Question: I tried to upload my iOS app and I received all these error:
My config XML looks like this:
'''
<widget xmlns="http://www.w3.org/ns/widgets" xmlns:gap="http://phonegap.com/ns/1.0" id="com.phonegap.helloworld" version="1.0.0">
<name>BP</name>
<description>Hello World sample application that responds to the deviceready event.</description>
<author href="http://phonegap.com" email="support@phonegap.com">PhoneGap Team</author>
<content src="index.html"/>
<preference name="permissions" value="none"/>
<preference name="orientation" value="default"/>
<preference name="target-device" value="universal"/>
<preference name="fullscreen" value="false"/>
<preference name="webviewbounce" value="false"/>
<preference name="disallowOverscroll" value="true" />
<preference name="prerendered-icon" value="true"/>
<preference name="stay-in-webview" value="false"/>
<preference name="ios-statusbarstyle" value="black-opaque"/>
<preference name="detect-data-types" value="true"/>
<preference name="exit-on-suspend" value="false"/>
<preference name="show-splash-screen-spinner" value="true"/>
<preference name="auto-hide-splash-screen" value="true"/>
<preference name="disable-cursor" value="false"/>
<preference name="android-minSdkVersion" value="7"/>
<preference name="android-installLocation" value="auto"/>
<gap:plugin name="org.apache.cordova.battery-status"/>
<gap:plugin name="org.apache.cordova.camera"/>
<gap:plugin name="org.apache.cordova.media-capture"/>
<gap:plugin name="org.apache.cordova.console"/>
<gap:plugin name="org.apache.cordova.contacts"/>
<gap:plugin name="org.apache.cordova.device"/>
<gap:plugin name="org.apache.cordova.device-motion"/>
<gap:plugin name="org.apache.cordova.device-orientation"/>
<gap:plugin name="org.apache.cordova.dialogs"/>
<gap:plugin name="org.apache.cordova.file"/>
<gap:plugin name="org.apache.cordova.file-transfer"/>
<gap:plugin name="org.apache.cordova.geolocation"/>
<gap:plugin name="org.apache.cordova.globalization"/>
<gap:plugin name="org.apache.cordova.inappbrowser"/>
<gap:plugin name="org.apache.cordova.media"/>
<gap:plugin name="org.apache.cordova.network-information"/>
<gap:plugin name="org.apache.cordova.splashscreen"/>
<gap:plugin name="org.apache.cordova.vibration"/>
<icon src="icon.png"/>
<gap:splash src="splash.png" gap:platform="android" gap:qualifier="port-ldpi"/>
<gap:splash src="splash.png" gap:platform="android" gap:qualifier="port-mdpi"/>
<gap:splash src="splash.png" gap:platform="android" gap:qualifier="port-hdpi"/>
<gap:splash src="splash.png" gap:platform="android" gap:qualifier="port-xhdpi"/>
<gap:splash src="splash.png" gap:platform="blackberry"/>
<gap:splash src="splash.png" gap:platform="ios" width="320" height="480"/>
<gap:splash src="splash.png" gap:platform="ios" width="640" height="960"/>
<gap:splash src="splash.png" gap:platform="ios" width="640" height="1136"/>
<gap:splash src="splash.png" gap:platform="ios" width="768" height="1024"/>
<gap:splash src="splash.png" gap:platform="ios" width="1024" height="768"/>
<gap:splash src="splash.png" gap:platform="winphone"/>
<access origin="*"/>
<plugin name="cordova-plugin-whitelist" version="1"/>
<gap:plugin name="org.apache.cordova.device" version="0.2.3" />
<gap:plugin name="org.apache.cordova.geolocation" />
<allow-intent href="http://*/*"/>
<allow-intent href="https://*/*"/>
<allow-intent href="tel:*"/>
<allow-intent href="sms:*"/>
<allow-intent href="mailto:*"/>
<allow-intent href="geo:*"/>
<platform name="android">
<allow-intent href="market:*"/>
</platform>
<platform name="ios">
<allow-intent href="itms:*"/>
<allow-intent href="itms-apps:*"/>
</platform>
</widget>
'''
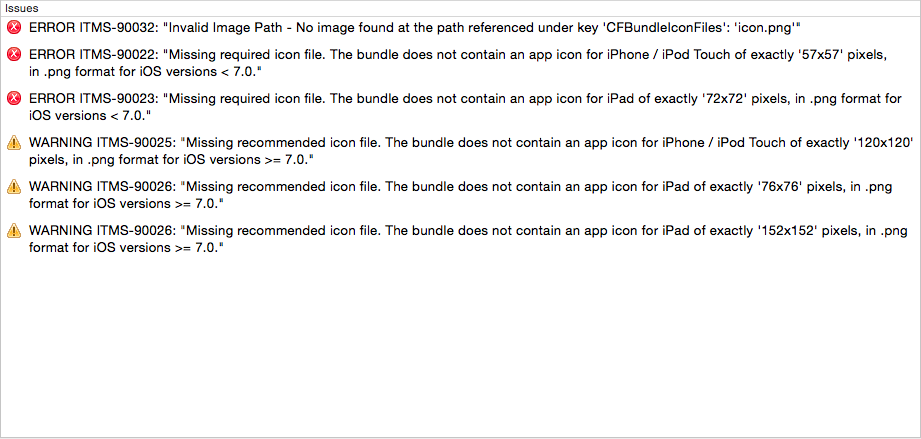
Answer: Missing icon for several iPhone + iPad device, PhoneGap Build not generate icon exactly for all device:
'''
<!-- iPhone / iPod Touch - lower 4s -->
<icon src="icon/icon.png" gap:platform="ios" width="57" height="57" />
<icon src="icon/icon@2x.png" gap:platform="ios" width="114" height="114" />
<!-- iPhone / iPod Touch - 5-5s -->
<icon src="icon/icon-60.png" gap:platform="ios" width="60" height="60" />
<icon src="icon/icon-60@2x.png" gap:platform="ios" width="120" height="120" />
<!-- iPhone6-6+ -->
<icon src="icon/icon-60@3x.png" gap:platform="ios" width="180" height="180" />
<!-- iPad ios < 6.1-->
<icon src="icon/icon-72.png" gap:platform="ios" width="72" height="72" />
<icon src="icon/icon-72@2x.png" gap:platform="ios" width="144" height="144" />
<!-- iPad -->
<icon src="icon/icon-76.png" gap:platform="ios" width="76" height="76" />
<icon src="icon/icon-76@2x.png" gap:platform="ios" width="152" height="152" />
<!-- Settings Icon -->
<icon src="icon/icon-small.png" gap:platform="ios" width="29" height="29" />
<icon src="icon/icon-small@2x.png" gap:platform="ios" width="58" height="58" />
<!-- Spotlight Icon -->
<icon src="icon/icon-40.png" gap:platform="ios" width="40" height="40" />
<icon src="icon/icon-40@2x.png" gap:platform="ios" width="80" height="80" />
'''